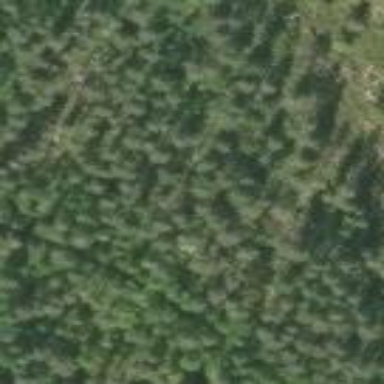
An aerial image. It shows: Woodland consisting mainly of needle-leaved trees.